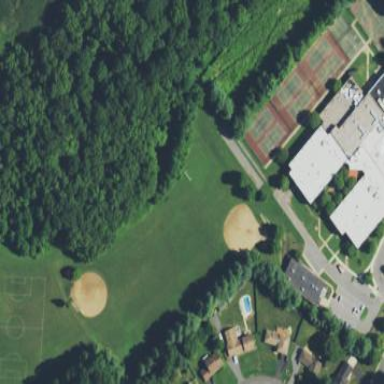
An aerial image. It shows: School.